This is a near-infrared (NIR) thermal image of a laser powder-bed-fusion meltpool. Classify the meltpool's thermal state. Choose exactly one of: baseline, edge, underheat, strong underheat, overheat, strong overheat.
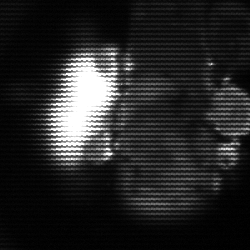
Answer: strong underheat